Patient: sex F, age 31
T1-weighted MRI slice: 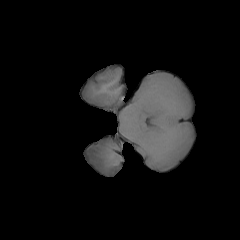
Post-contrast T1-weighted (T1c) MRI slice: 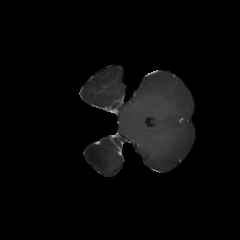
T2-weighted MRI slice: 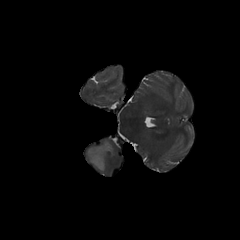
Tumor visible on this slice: yes
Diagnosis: Astrocytoma, IDH-mutant
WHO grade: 2